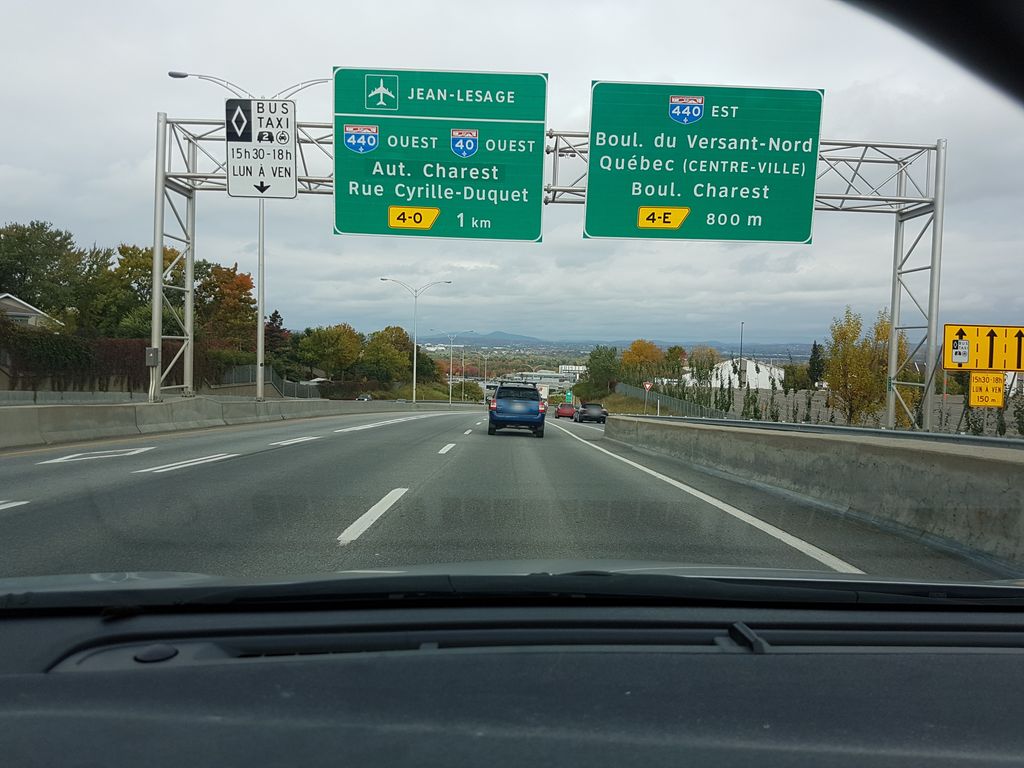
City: quebec_city